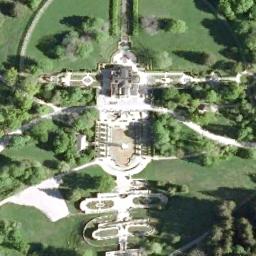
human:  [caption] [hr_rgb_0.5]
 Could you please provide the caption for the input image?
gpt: The cross-shaped palace on the lawn has a square and some trees .

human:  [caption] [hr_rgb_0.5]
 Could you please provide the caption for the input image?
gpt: There are some trees near the palace .

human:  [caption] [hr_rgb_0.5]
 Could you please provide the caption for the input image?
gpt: The palace is on the grass next to some trees .

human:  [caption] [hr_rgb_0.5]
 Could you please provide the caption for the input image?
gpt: The central part of the palace is a circular building .

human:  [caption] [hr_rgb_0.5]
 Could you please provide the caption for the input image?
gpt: There are green trees and meadows around the palace .